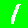
Digit: 1